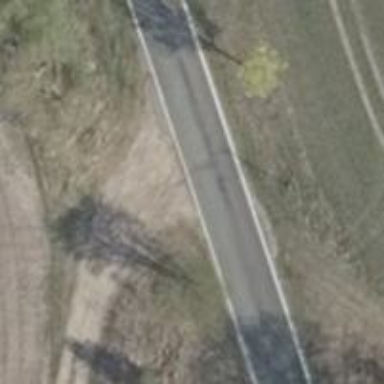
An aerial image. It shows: Secondary road with asphalt surface.